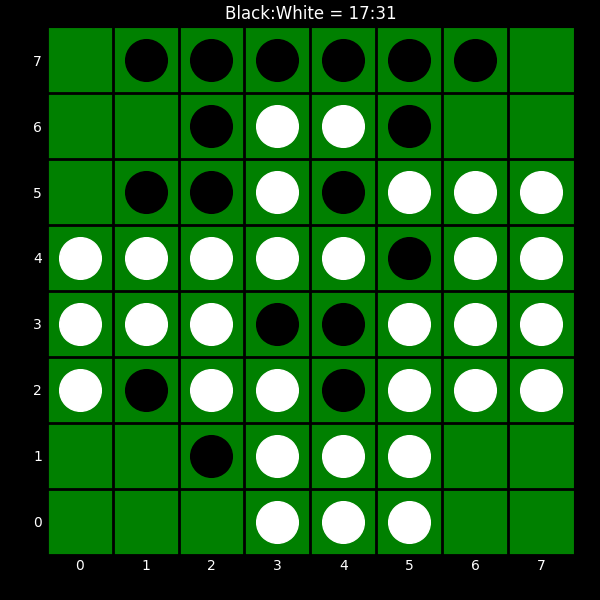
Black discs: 17
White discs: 31